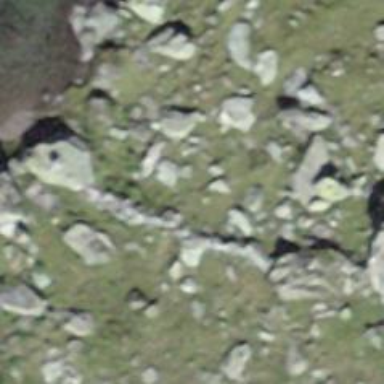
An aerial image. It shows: Wall made of dry stone.